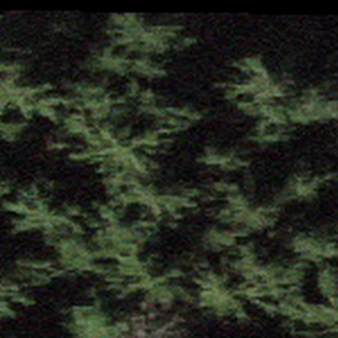
Label: other